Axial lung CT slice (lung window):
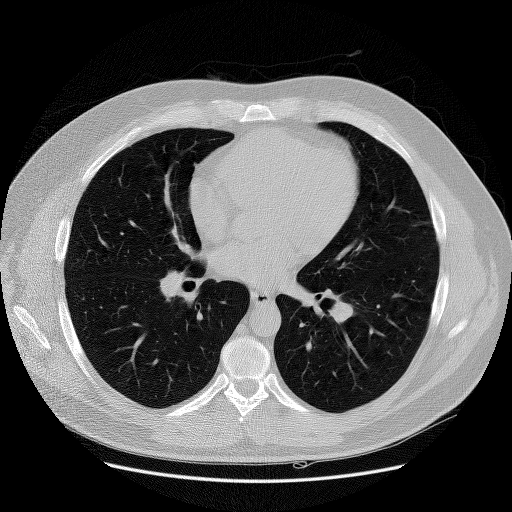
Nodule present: no